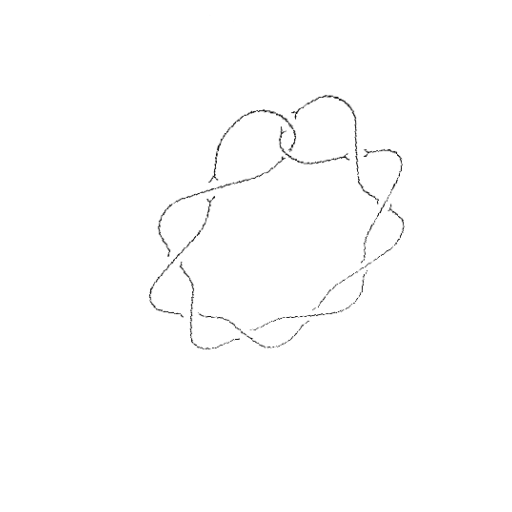
Crossing number: 10